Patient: sex F, age 39
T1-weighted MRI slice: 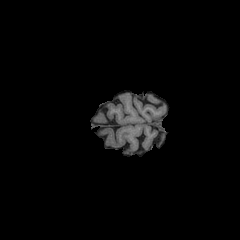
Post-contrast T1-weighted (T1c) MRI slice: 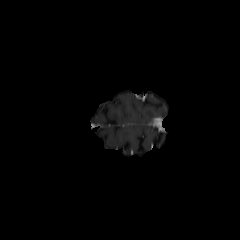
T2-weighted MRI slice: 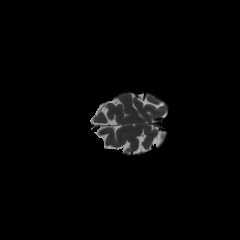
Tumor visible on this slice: no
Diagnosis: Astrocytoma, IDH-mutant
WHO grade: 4